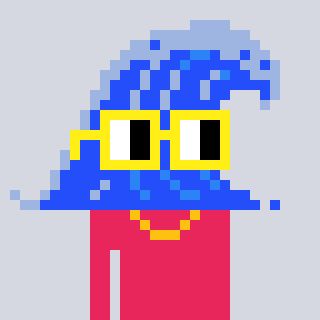
a pixel art character with square yellow glasses, a wave-shaped head and a redpinkish-colored body on a cool background